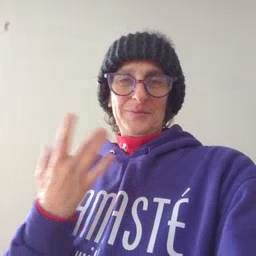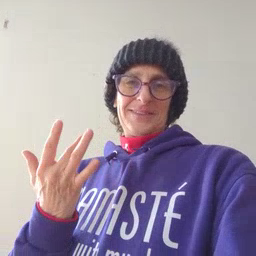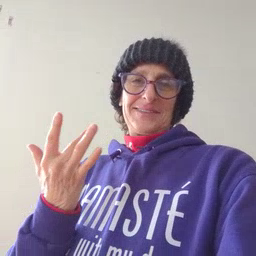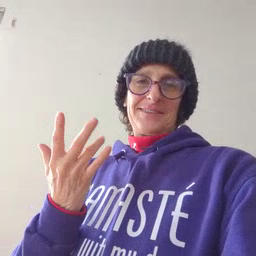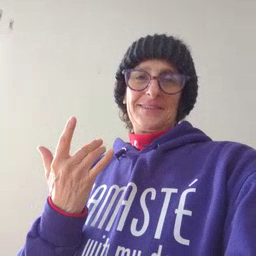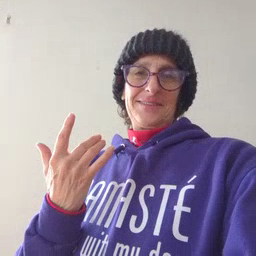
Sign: wait